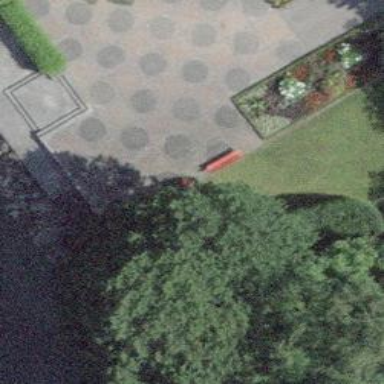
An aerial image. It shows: Bench.